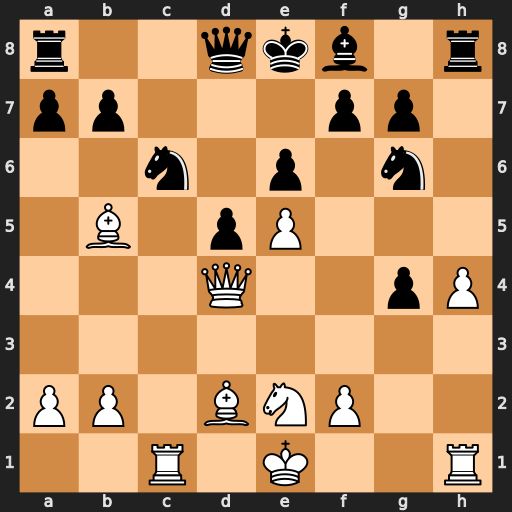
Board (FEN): r2qkb1r/pp3pp1/2n1p1n1/1B1pP3/3Q2pP/8/PP1BNP2/2R1K2R
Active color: w
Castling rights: Kkq
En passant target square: -
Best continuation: Rxc6